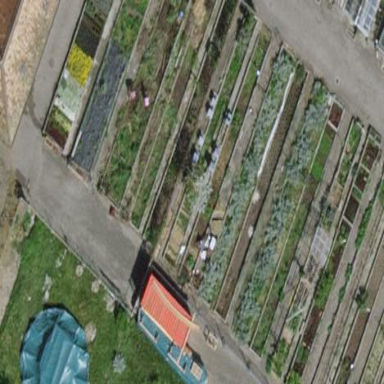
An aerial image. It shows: Community garden filled with leisure land.